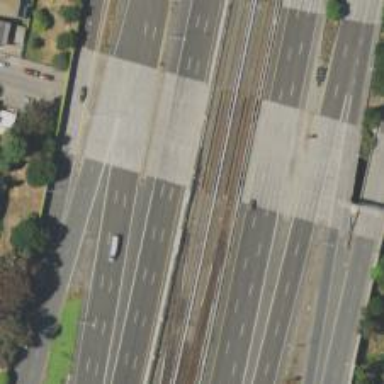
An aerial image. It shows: Electrified rail bridge with siding service track.